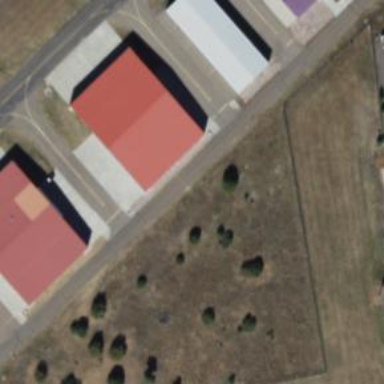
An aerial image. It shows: Hangar building located at airport.